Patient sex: M
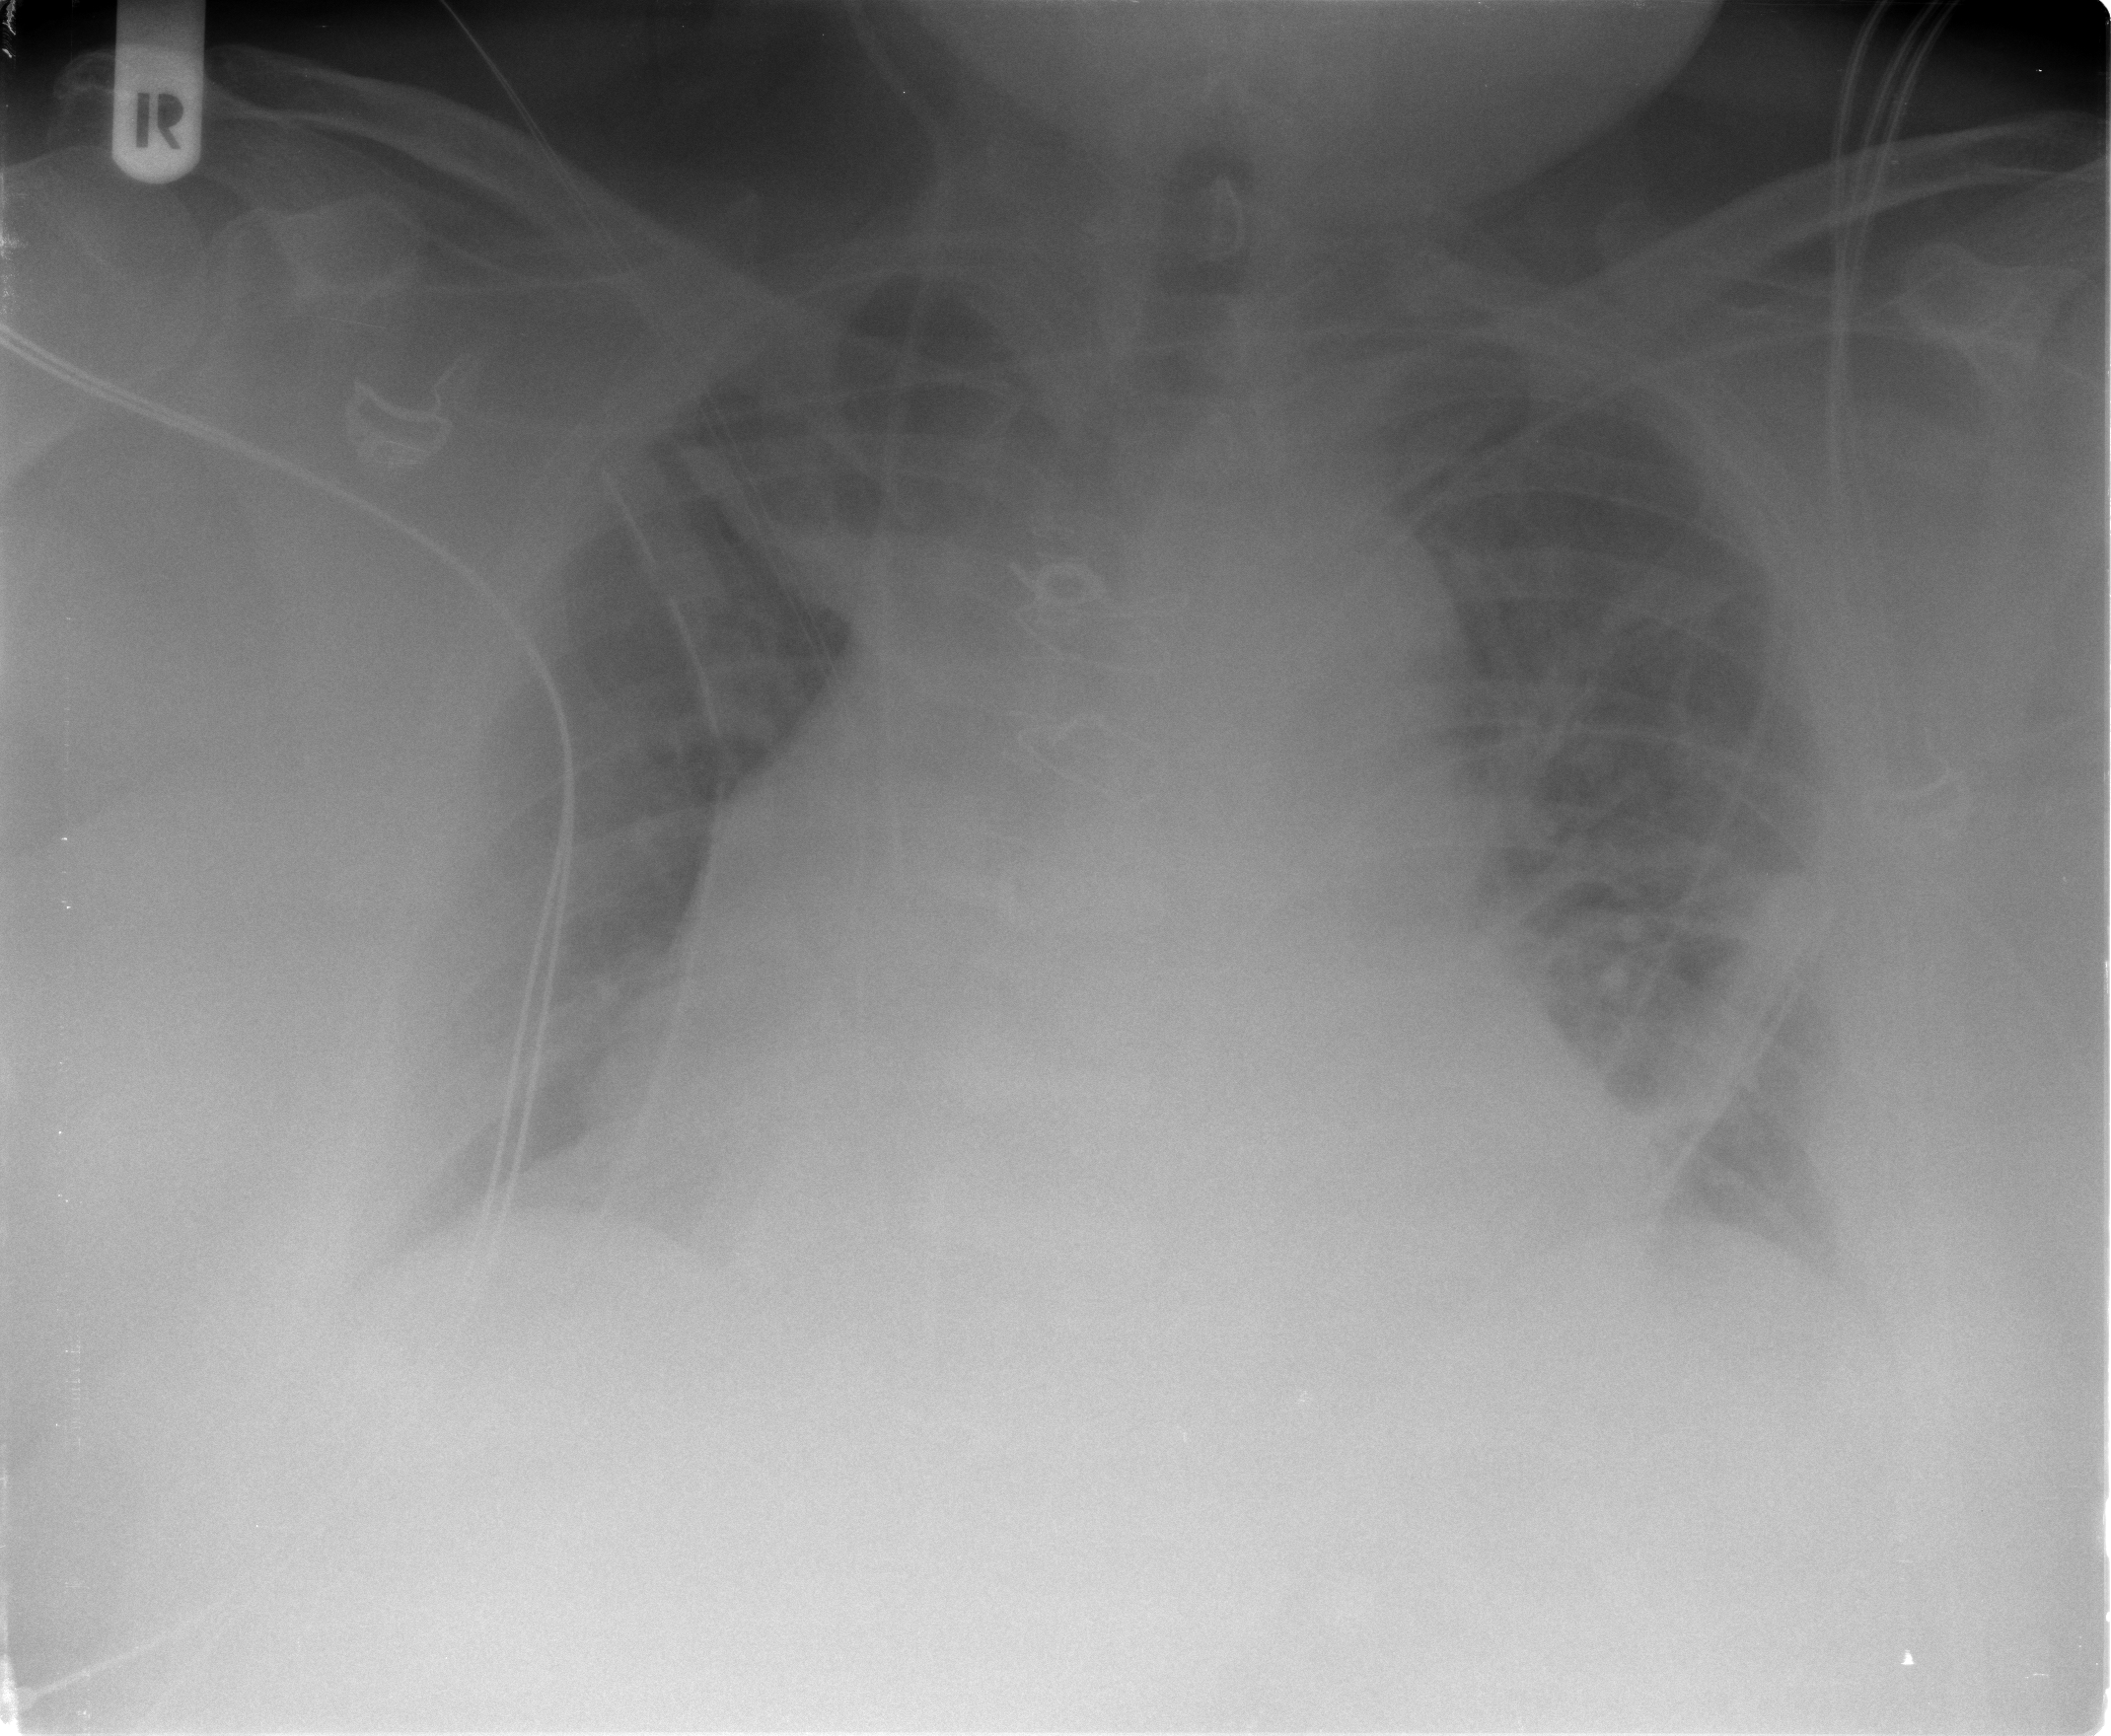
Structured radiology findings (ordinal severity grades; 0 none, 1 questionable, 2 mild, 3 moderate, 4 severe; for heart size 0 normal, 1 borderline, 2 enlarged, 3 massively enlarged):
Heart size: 3
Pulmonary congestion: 2
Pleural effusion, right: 2
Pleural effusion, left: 2
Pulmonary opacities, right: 0
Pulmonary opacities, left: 2
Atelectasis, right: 2
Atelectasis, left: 2